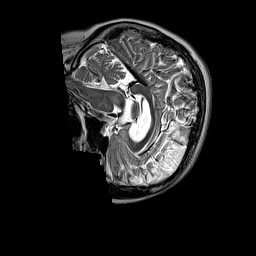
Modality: T2w
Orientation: sagittal
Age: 67
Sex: female
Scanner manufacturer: siemens
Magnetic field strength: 3 T
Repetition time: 3.2 s
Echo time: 0.212 s